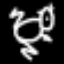
Label: frog